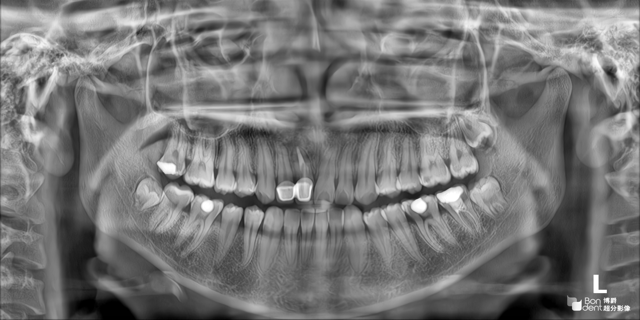
adult